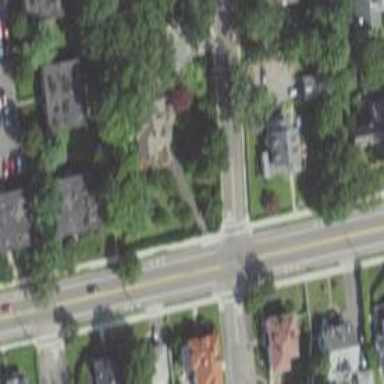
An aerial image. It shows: Stop road.